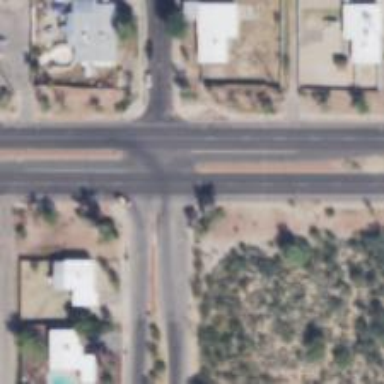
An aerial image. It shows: Road with stop sign.